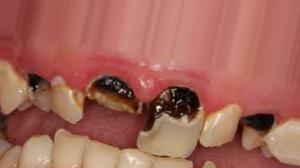
Condition: Caries